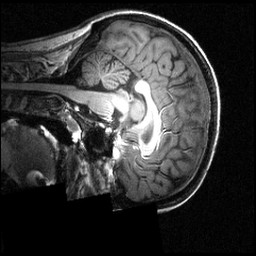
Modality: T1w
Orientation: sagittal
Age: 23
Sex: female
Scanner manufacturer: siemens
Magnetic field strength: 3.951 T
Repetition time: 1.5 s
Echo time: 0.00335 s